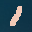
Label: 1